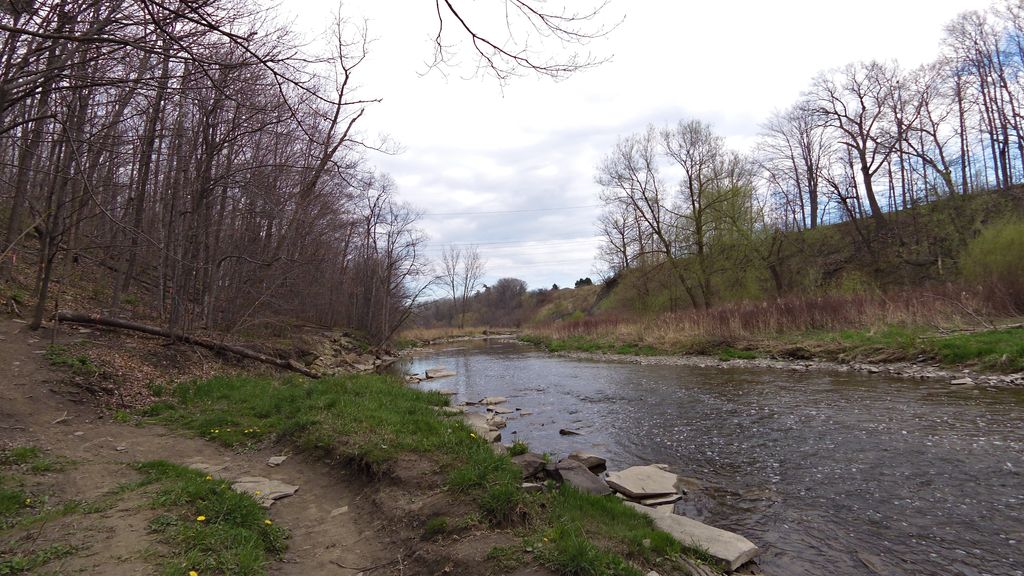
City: toronto